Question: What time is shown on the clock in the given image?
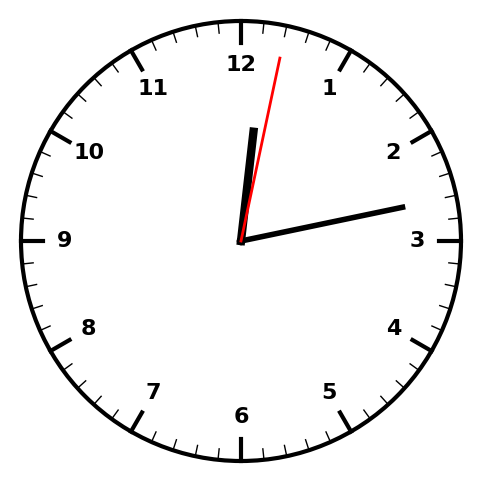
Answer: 12:13:02